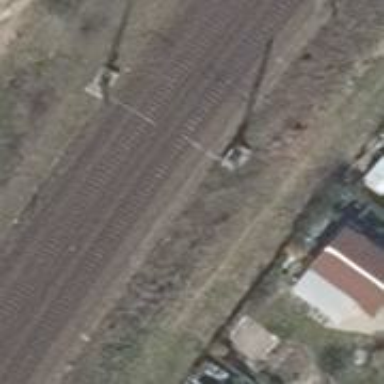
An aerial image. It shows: Milestone along the railway track with catenary mast.